Question: I have a testimonial box that has the testimonial within it, and then I have icons indicating whom provided the testimonial underneath. Connected to the box and right above the icon is a little arrow that can be generated via CSS or an image.
Every 5 seconds, it should change the testimonial content via a fade-in/fade-out, the little image should slide to the right, and the icon should fade to a colored version of the icon. At the end of the loop (when it reaches the 5th one), the arrow should slide all the way to the left and the loop should begin again.
I'm not too familiar with how I can do this with a loop efficiently, or how to time it. I know the basics of how I can fade it in and whatnot, but I'm lost on the rest.

Thank you very much!
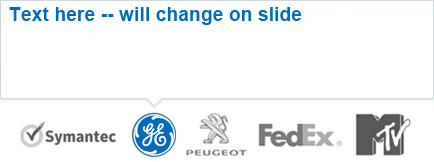
Answer: <URL> is what you're looking for.
'''
var counter = 0;
var repeat = setInterval(myFunc, 5000);
function myFunc()
{
//increment counter
counter++;
if (counter == 5)
{
//reset counter
counter = 0;
//time to slide all the way to the left
}
else
{
slide one image to the right
}
}
'''